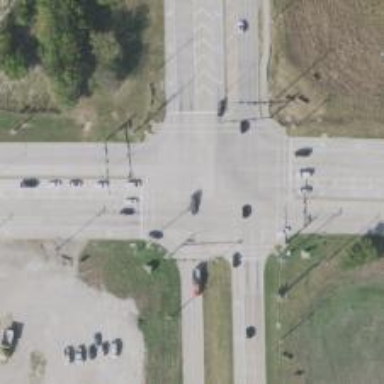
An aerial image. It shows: Marked crossing on footway.